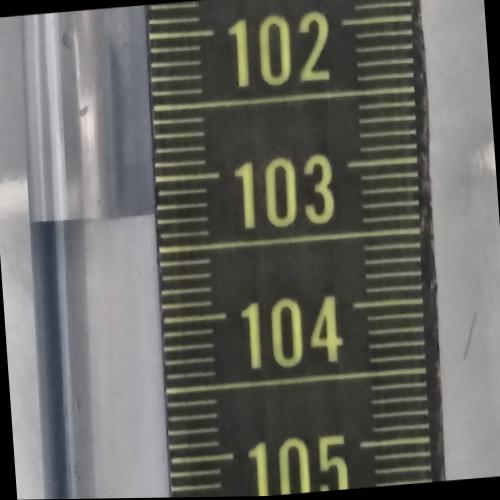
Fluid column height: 103.3 cm